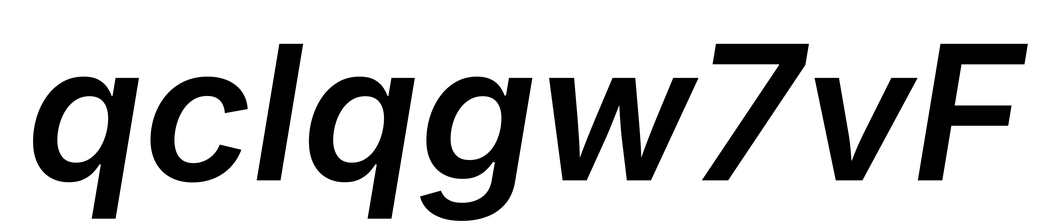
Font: Inter-Italic_SemiBold_Italic